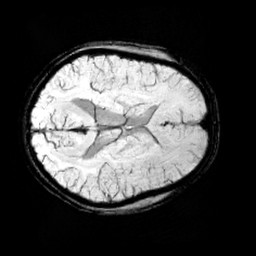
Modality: minIP
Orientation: axial
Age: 14
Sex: female
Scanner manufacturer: siemens
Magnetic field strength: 3 T
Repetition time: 0.027 s
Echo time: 0.02 s